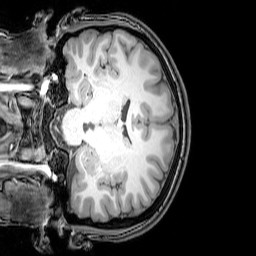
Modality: T1w
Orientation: coronal
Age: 20
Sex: female
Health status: healthy
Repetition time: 0.081 s
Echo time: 0.037 s